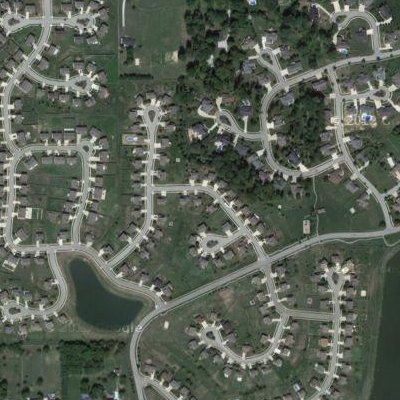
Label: Resident